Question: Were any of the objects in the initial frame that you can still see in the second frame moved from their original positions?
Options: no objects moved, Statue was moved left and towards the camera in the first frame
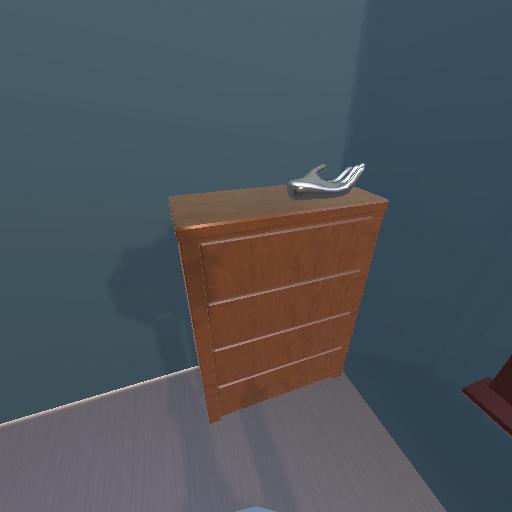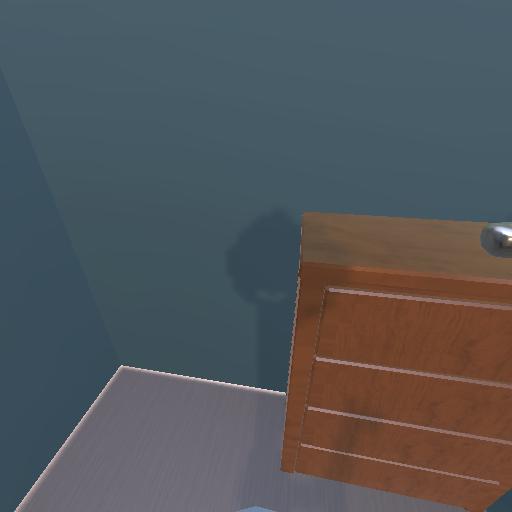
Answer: no objects moved